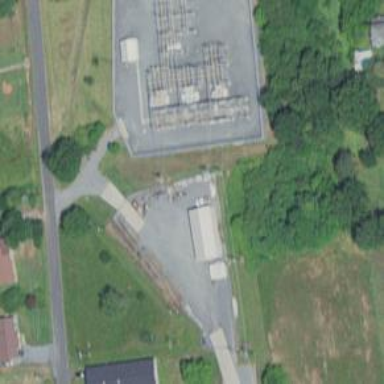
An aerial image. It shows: Distribution level power substation surrounded by fence.